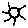
Label: sun